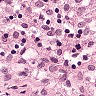
Metastatic tissue present: no